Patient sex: M
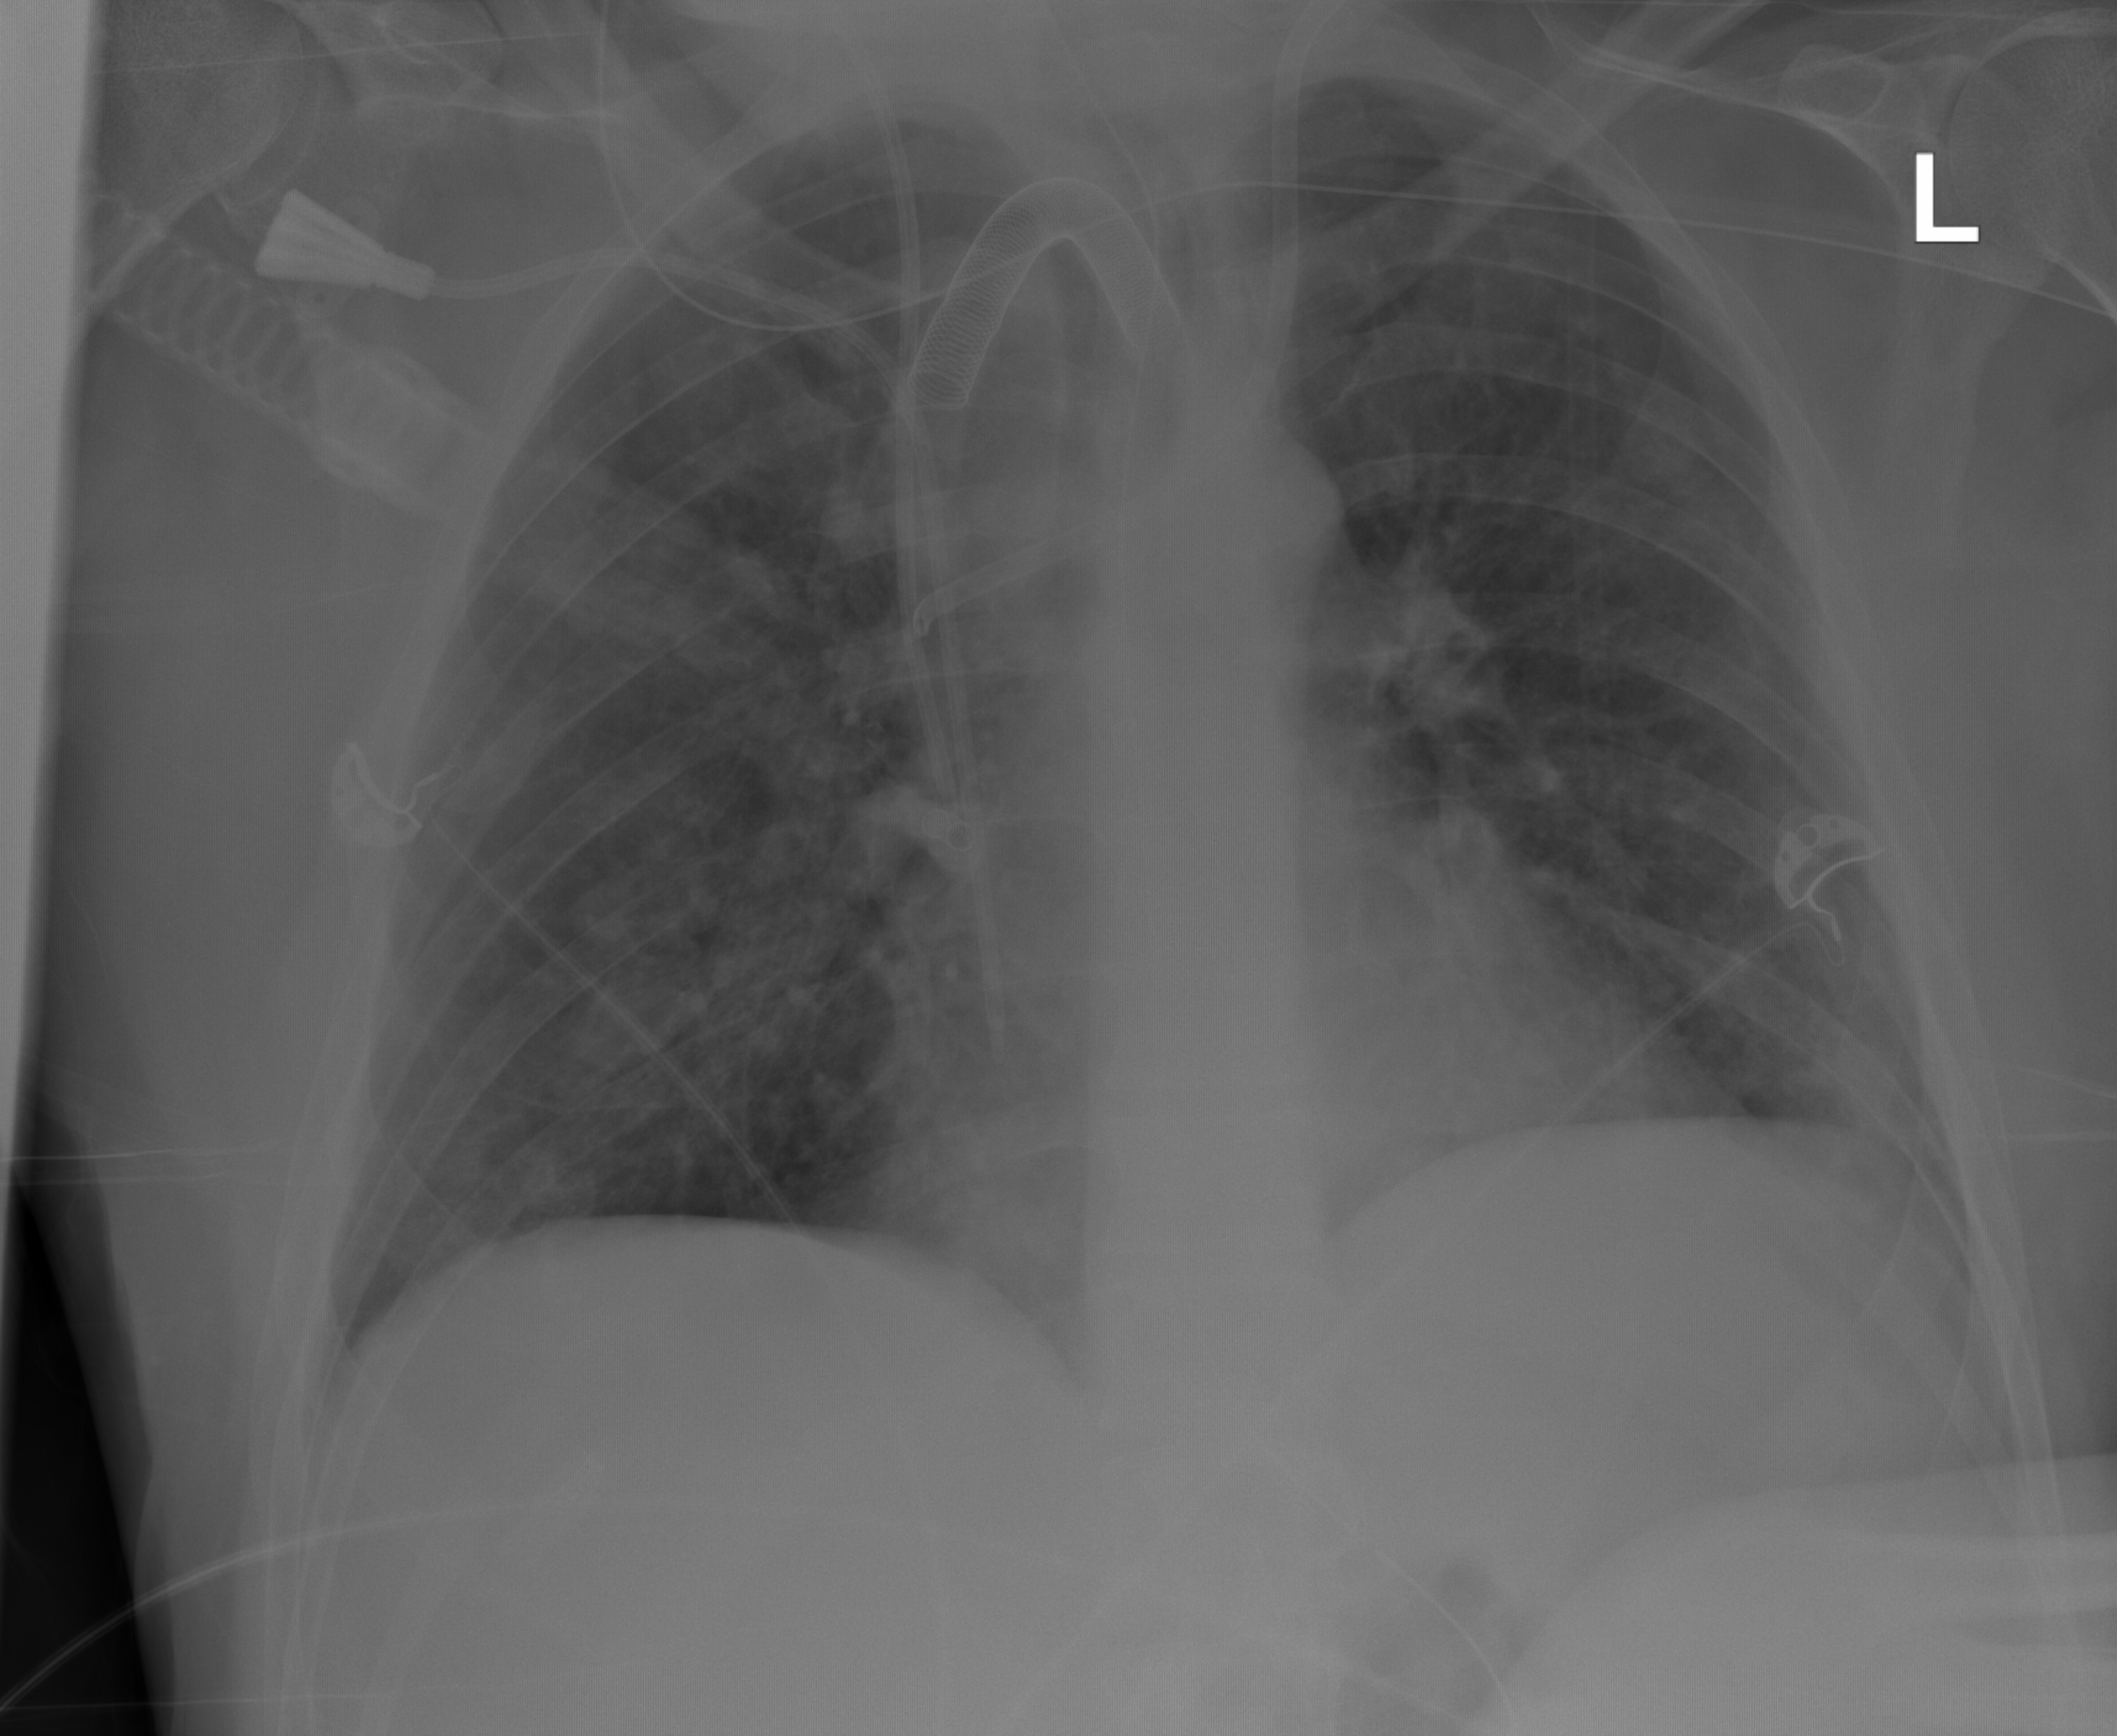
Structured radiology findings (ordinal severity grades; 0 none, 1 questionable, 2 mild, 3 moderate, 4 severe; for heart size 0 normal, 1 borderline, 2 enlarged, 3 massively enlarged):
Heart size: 1
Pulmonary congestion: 2
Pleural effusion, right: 0
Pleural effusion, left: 0
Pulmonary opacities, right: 0
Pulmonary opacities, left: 0
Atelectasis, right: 0
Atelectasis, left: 2